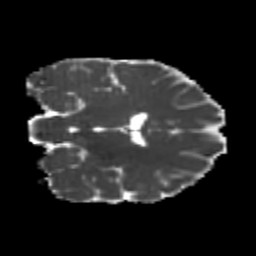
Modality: MD
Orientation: coronal
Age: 23
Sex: male
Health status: healthy
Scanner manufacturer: philips
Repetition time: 7.388 s
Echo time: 0.08599 s